Question: How would i create a div shape like this? I have read a lot of techniques but i could not figure this one out. Inside the div is text that should not be distorted.
Every technique is welcome it does not have to be pure css.
My HTML structure:
'''
<div class="intro">
<div class="intro-header">
<h1>Headline WOW</h1>
</div>
<div class="intro-text">
<p>Mieleni minun tekevi, aivoni ajattelevi lahteani laulamahan, saa'ani sanelemasaa'ani sanelema sanelemasaa'ani sanelema </p>
</div>
</div>
'''

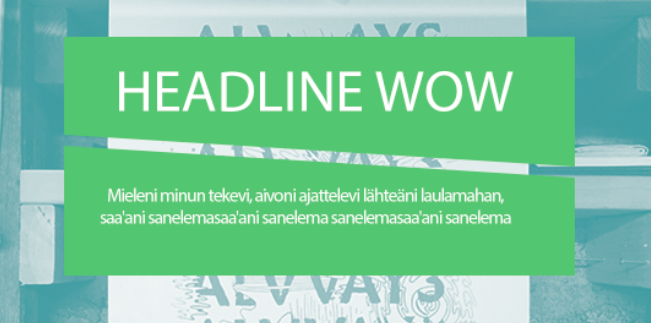
Answer: you could use some skewed pseudo elements for this:
'''
.first,
.last {
text-align: center;
line-height: 80px;
height: 80px;
background: green;
position: relative;
display: inline-block;
width: 400px;
margin-bottom: 20px;
}
.first:after {
content: "";
position: absolute;
bottom: 0;
left: 0;
height: 50%;
width: 100%;
transform: SkewY(2deg);
transform-origin: bottom left;
background: inherit;
}
.last:before {
content: "";
position: absolute;
top: 0;
left: 0;
height: 50%;
width: 100%;
transform: SkewY(2deg);
transform-origin: bottom right;
background: inherit;
}
'''
'''
<div class="first">FIRST LINE</div>
<div class="last">LAST LINE</div>
'''
---
An alternative (possibly) would be to use a gradient . Solution credit to <URL>
'''
body {
background: -webkit-linear-gradient(0deg, crimson, indianred, purple);
}
div {
height: 400px;
width: 400px;
background: -webkit-linear-gradient(75deg, lightseagreen 45%, transparent 45%, transparent 55%, lightseagreen 55%);
}
'''
'''
<div></div>
'''